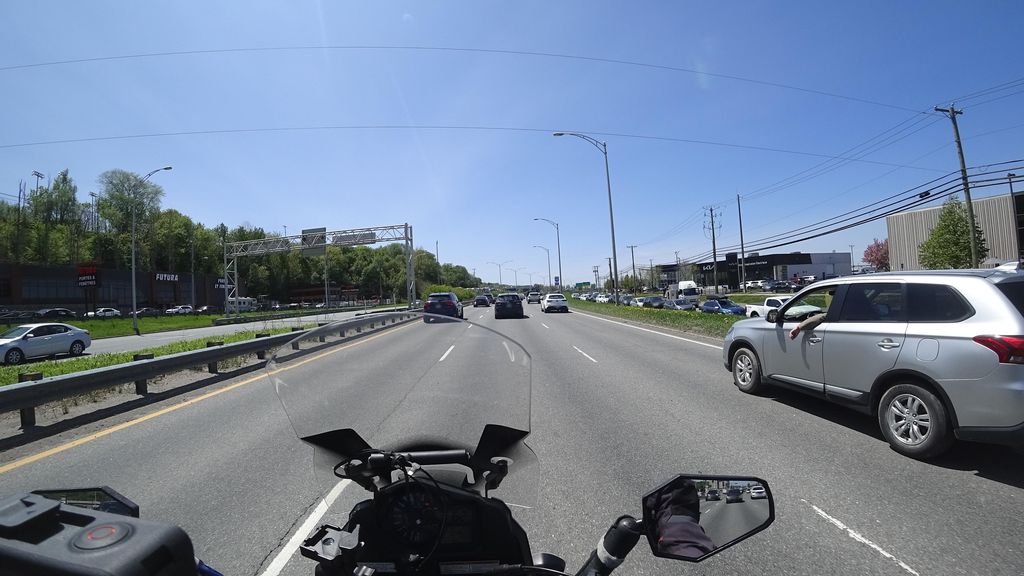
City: quebec_city